Question: Please take a look at following image:

As you can see, the text which belongs to Checkbox is pushing corresponding Checkbox to the left. My XML is simple: 1 LinearLayout with gravity: center, and orientation:vertical. And other Views are as you can see are CheckBox and Button. All with same attributes ( width and height: wrap_content, and some margin between them.
So my question is simple: How can I make Checkboxes align vertically?
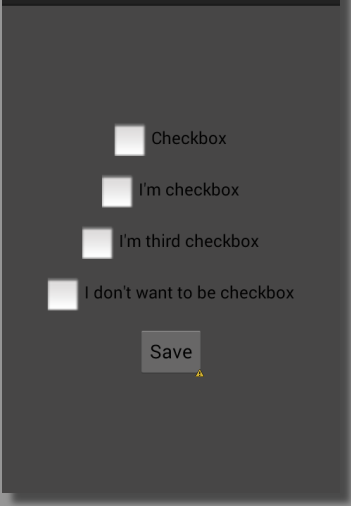
Answer: @soma-web's advice is sound.
Another way you could do this is:
1. Create another vertical LinearLayout inside your LinearLayout, set its width to wrap_content
2. Put all the checkboxes inside that LinearLayout.
The smaller LinearLayout will wrap its width the longest checkbox, but will align them to the left. This way, your internal LinearLayout will be centered, but the checkboxes won't be.
Hope this helps.